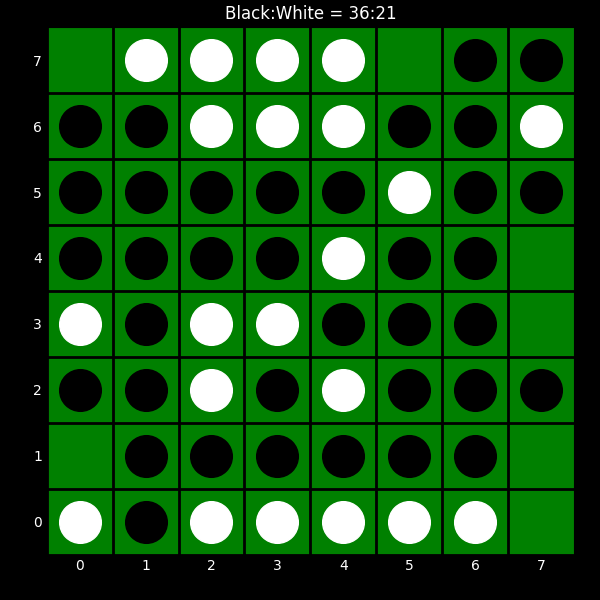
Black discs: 36
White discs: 21